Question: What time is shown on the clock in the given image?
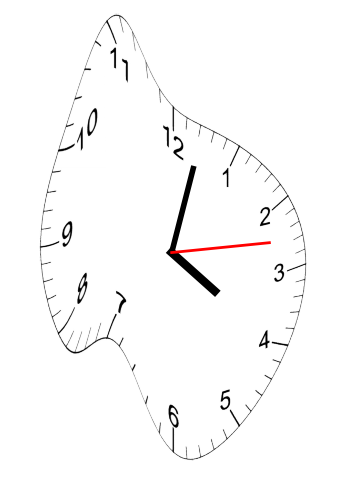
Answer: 04:02:13